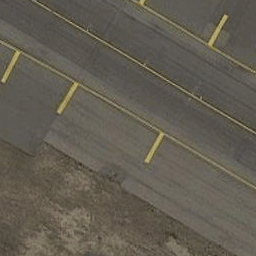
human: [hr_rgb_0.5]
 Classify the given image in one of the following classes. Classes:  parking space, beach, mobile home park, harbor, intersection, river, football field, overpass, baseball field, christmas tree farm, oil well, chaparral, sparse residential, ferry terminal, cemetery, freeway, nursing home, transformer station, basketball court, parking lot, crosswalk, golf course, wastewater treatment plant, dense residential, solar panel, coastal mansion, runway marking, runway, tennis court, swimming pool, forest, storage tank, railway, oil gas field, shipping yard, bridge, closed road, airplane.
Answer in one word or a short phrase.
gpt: runway marking